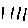
Label: line